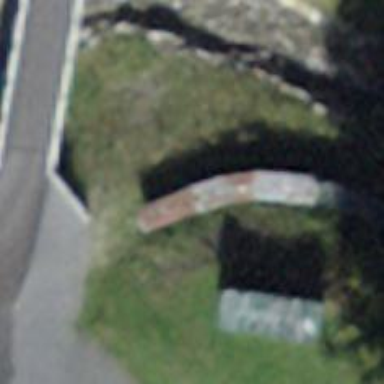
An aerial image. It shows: Retaining wall.